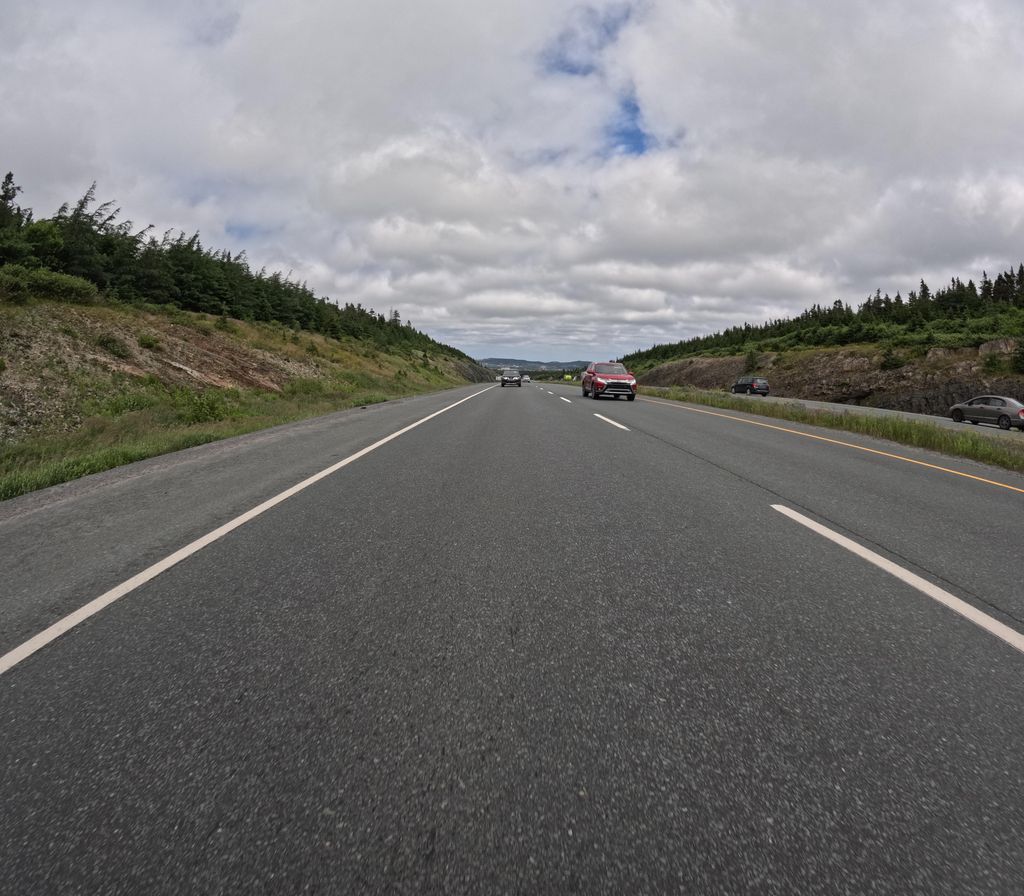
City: st_johns